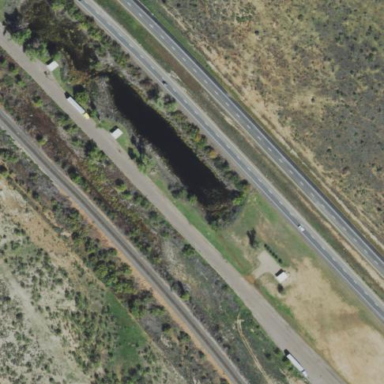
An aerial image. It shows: Rest area on the road with picnic tables.